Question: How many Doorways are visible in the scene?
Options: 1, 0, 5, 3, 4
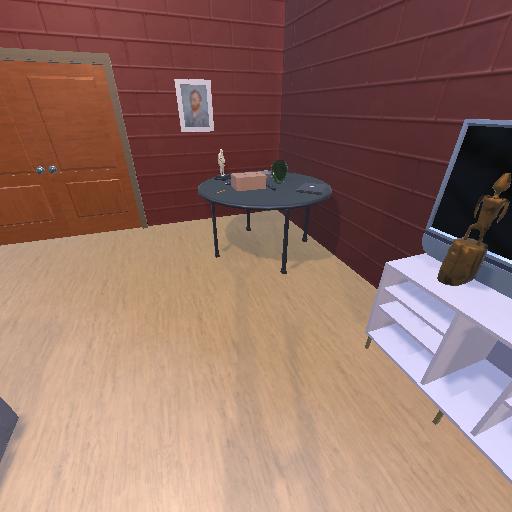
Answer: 1